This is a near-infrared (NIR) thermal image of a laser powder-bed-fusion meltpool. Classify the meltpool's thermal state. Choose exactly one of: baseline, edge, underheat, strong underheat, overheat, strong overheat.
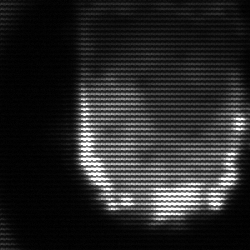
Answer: baseline